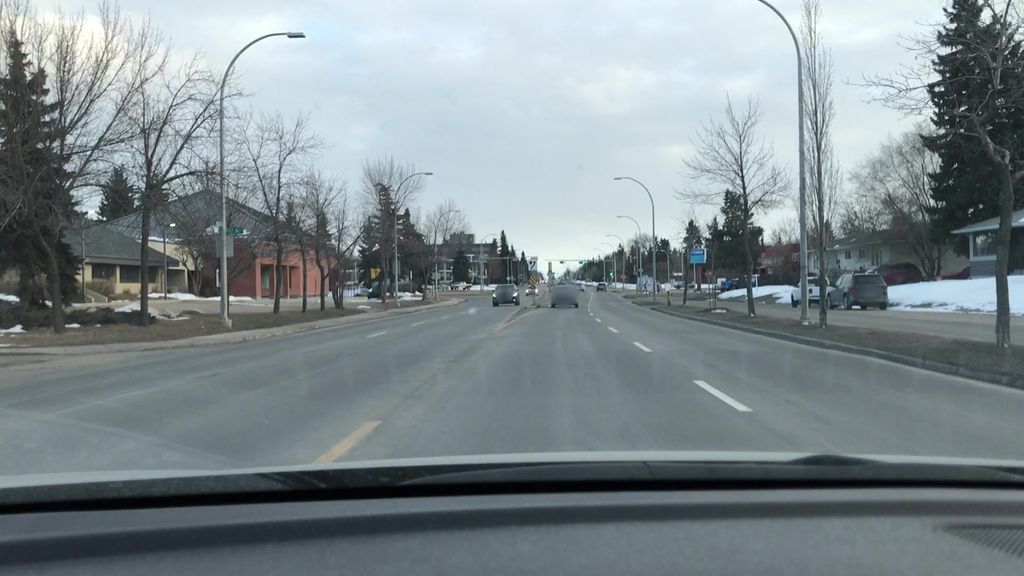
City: edmonton